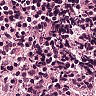
Metastatic tissue present: no